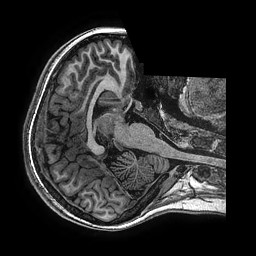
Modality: T1w
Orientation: axial
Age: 14
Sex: female
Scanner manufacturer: ge
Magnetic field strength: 3 T
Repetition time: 0.00766 s
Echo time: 0.003476 s